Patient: sex M, age 25
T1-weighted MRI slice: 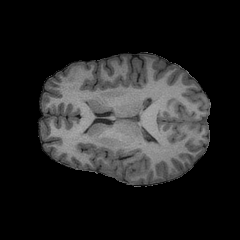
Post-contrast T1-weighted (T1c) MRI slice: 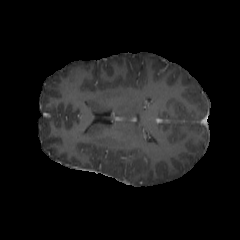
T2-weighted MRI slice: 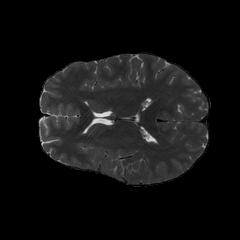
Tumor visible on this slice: no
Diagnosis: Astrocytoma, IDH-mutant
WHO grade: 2